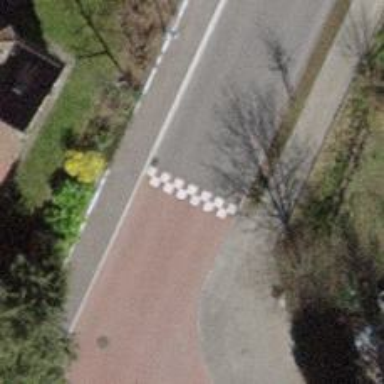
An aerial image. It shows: Residential road with asphalt surface and sidewalks on both sides. It features traffic calming table.